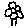
Label: flower